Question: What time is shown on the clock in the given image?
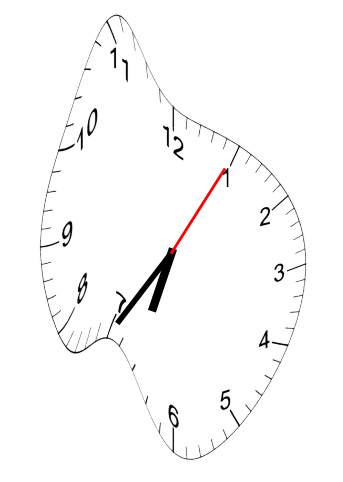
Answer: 06:35:05